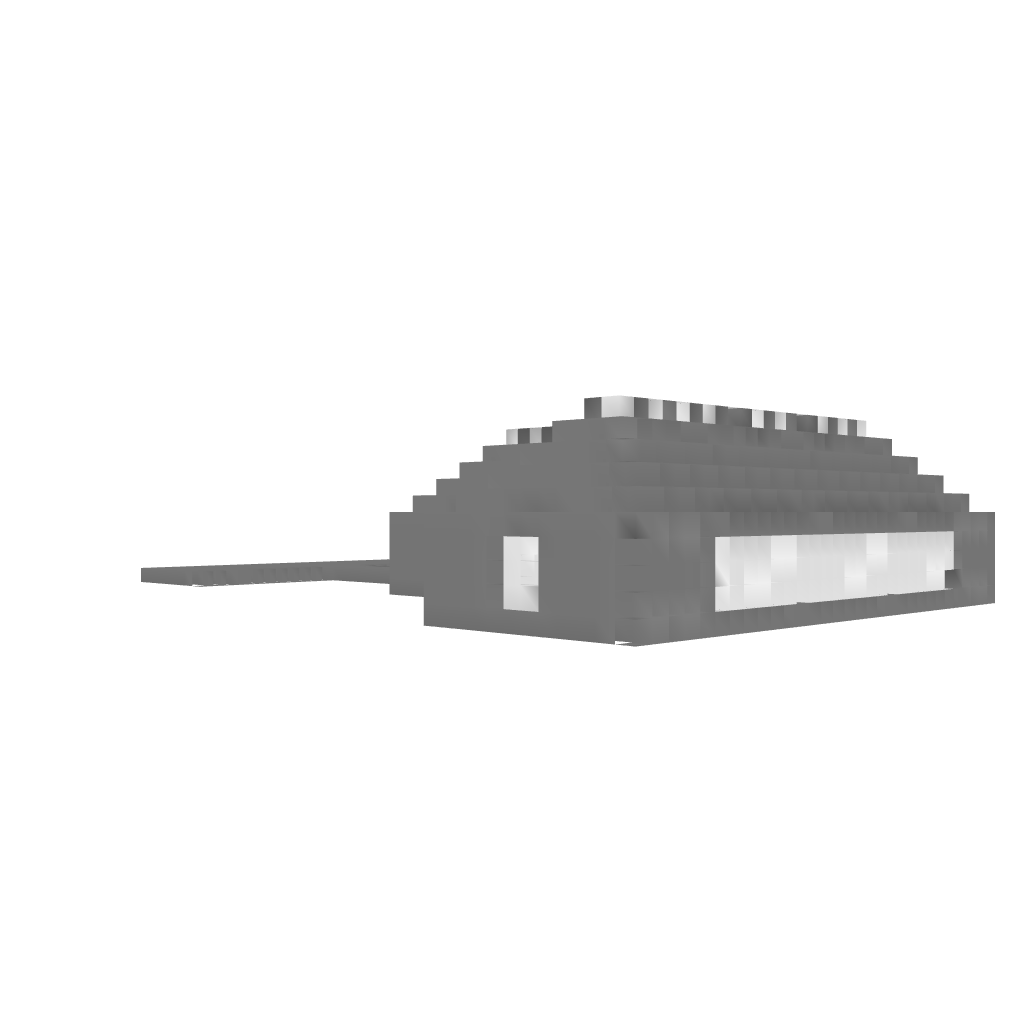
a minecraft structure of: Brick mansion bad low quality